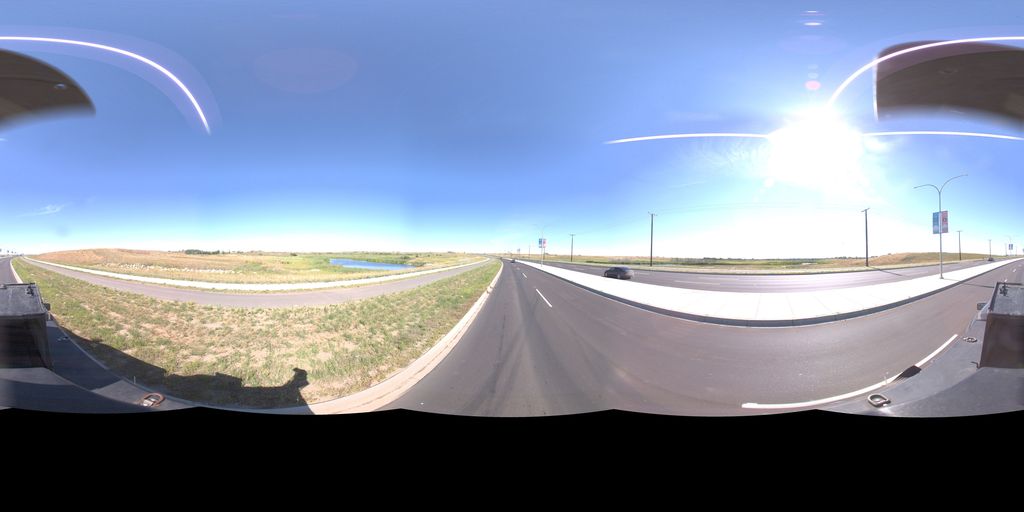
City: saskatoon